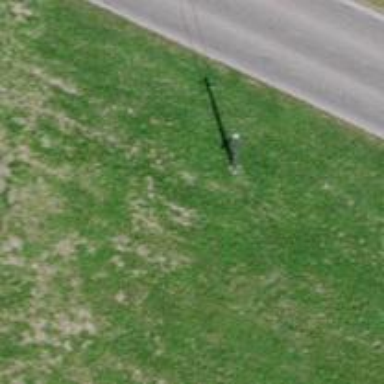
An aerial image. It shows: Power pole.